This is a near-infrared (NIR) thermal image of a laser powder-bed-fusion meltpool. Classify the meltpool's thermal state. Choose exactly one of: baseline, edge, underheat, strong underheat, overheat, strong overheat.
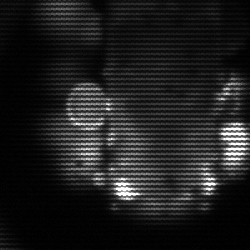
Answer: strong underheat